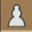
Piece: wP